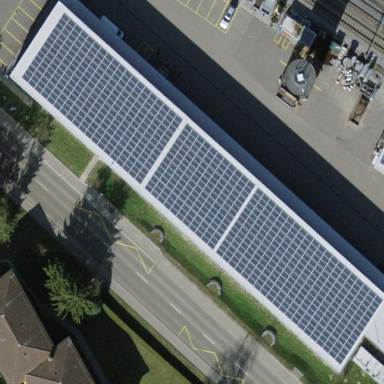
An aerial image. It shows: Building with solar photovoltaic panel as power generator.